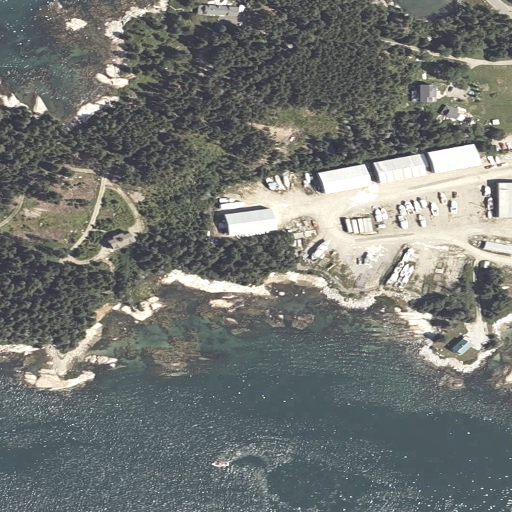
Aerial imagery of island in Maine named Moose Island containing open water, barren land, herbaceous wetlands, low intensity development, high intensity development, medium intensity development, evergreen forest, open development, woody wetlands, and grassland